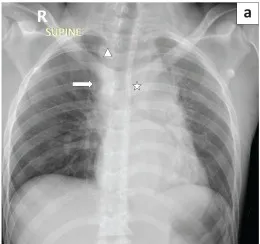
(a) Chest radiography in a 23-year-old male involved in a pedestrian vehicle accident indicates a widened mediastinum (arrow), loss of the aortic knuckle (star), retro-cardiac double density and a widened right paraspinal line (triangle).
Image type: radiology (x_ray)